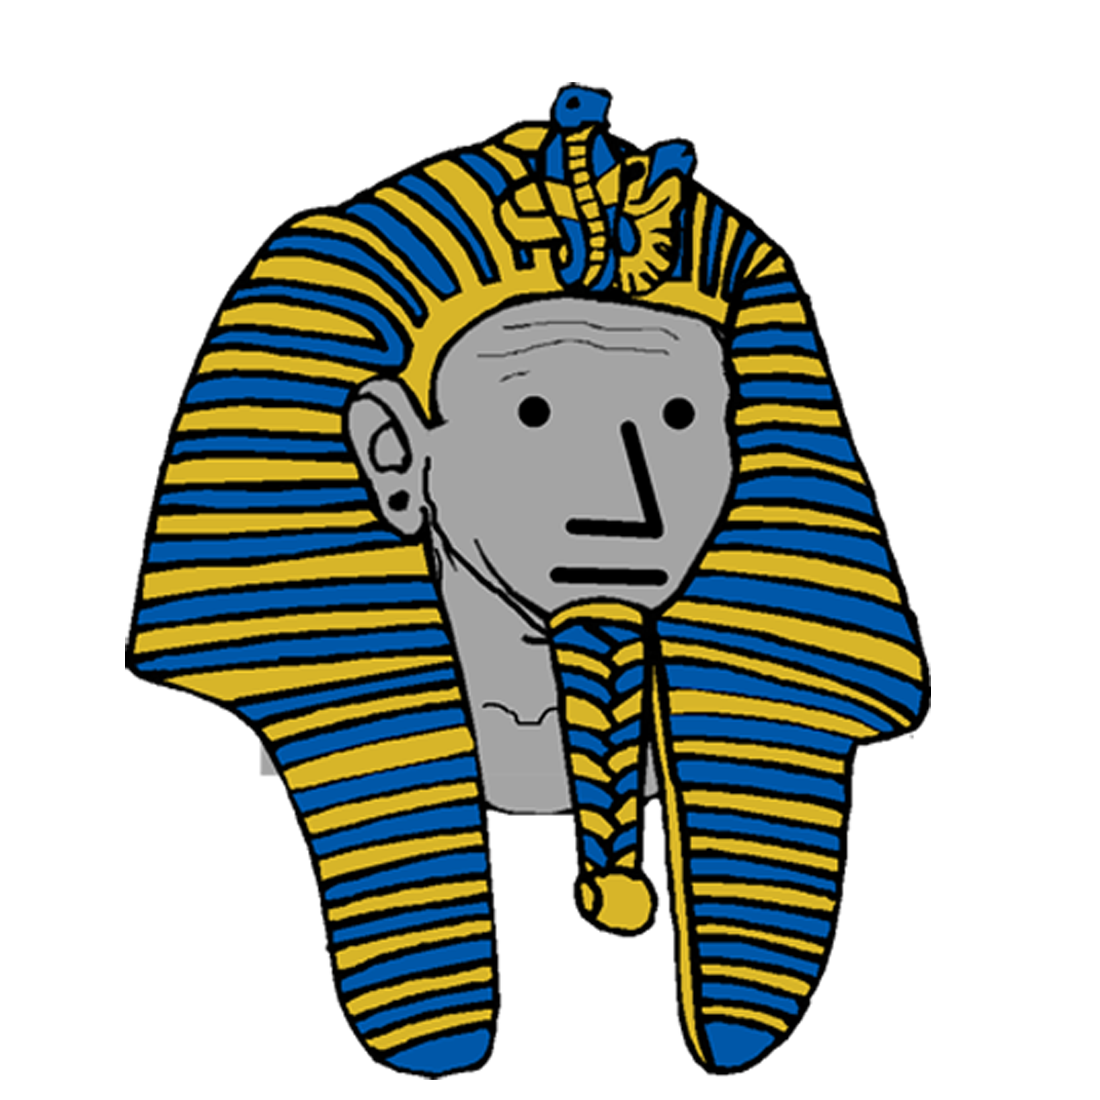
Label: 5_NPC